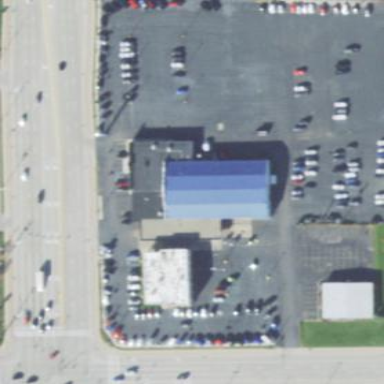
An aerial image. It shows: Car shop building.